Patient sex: F
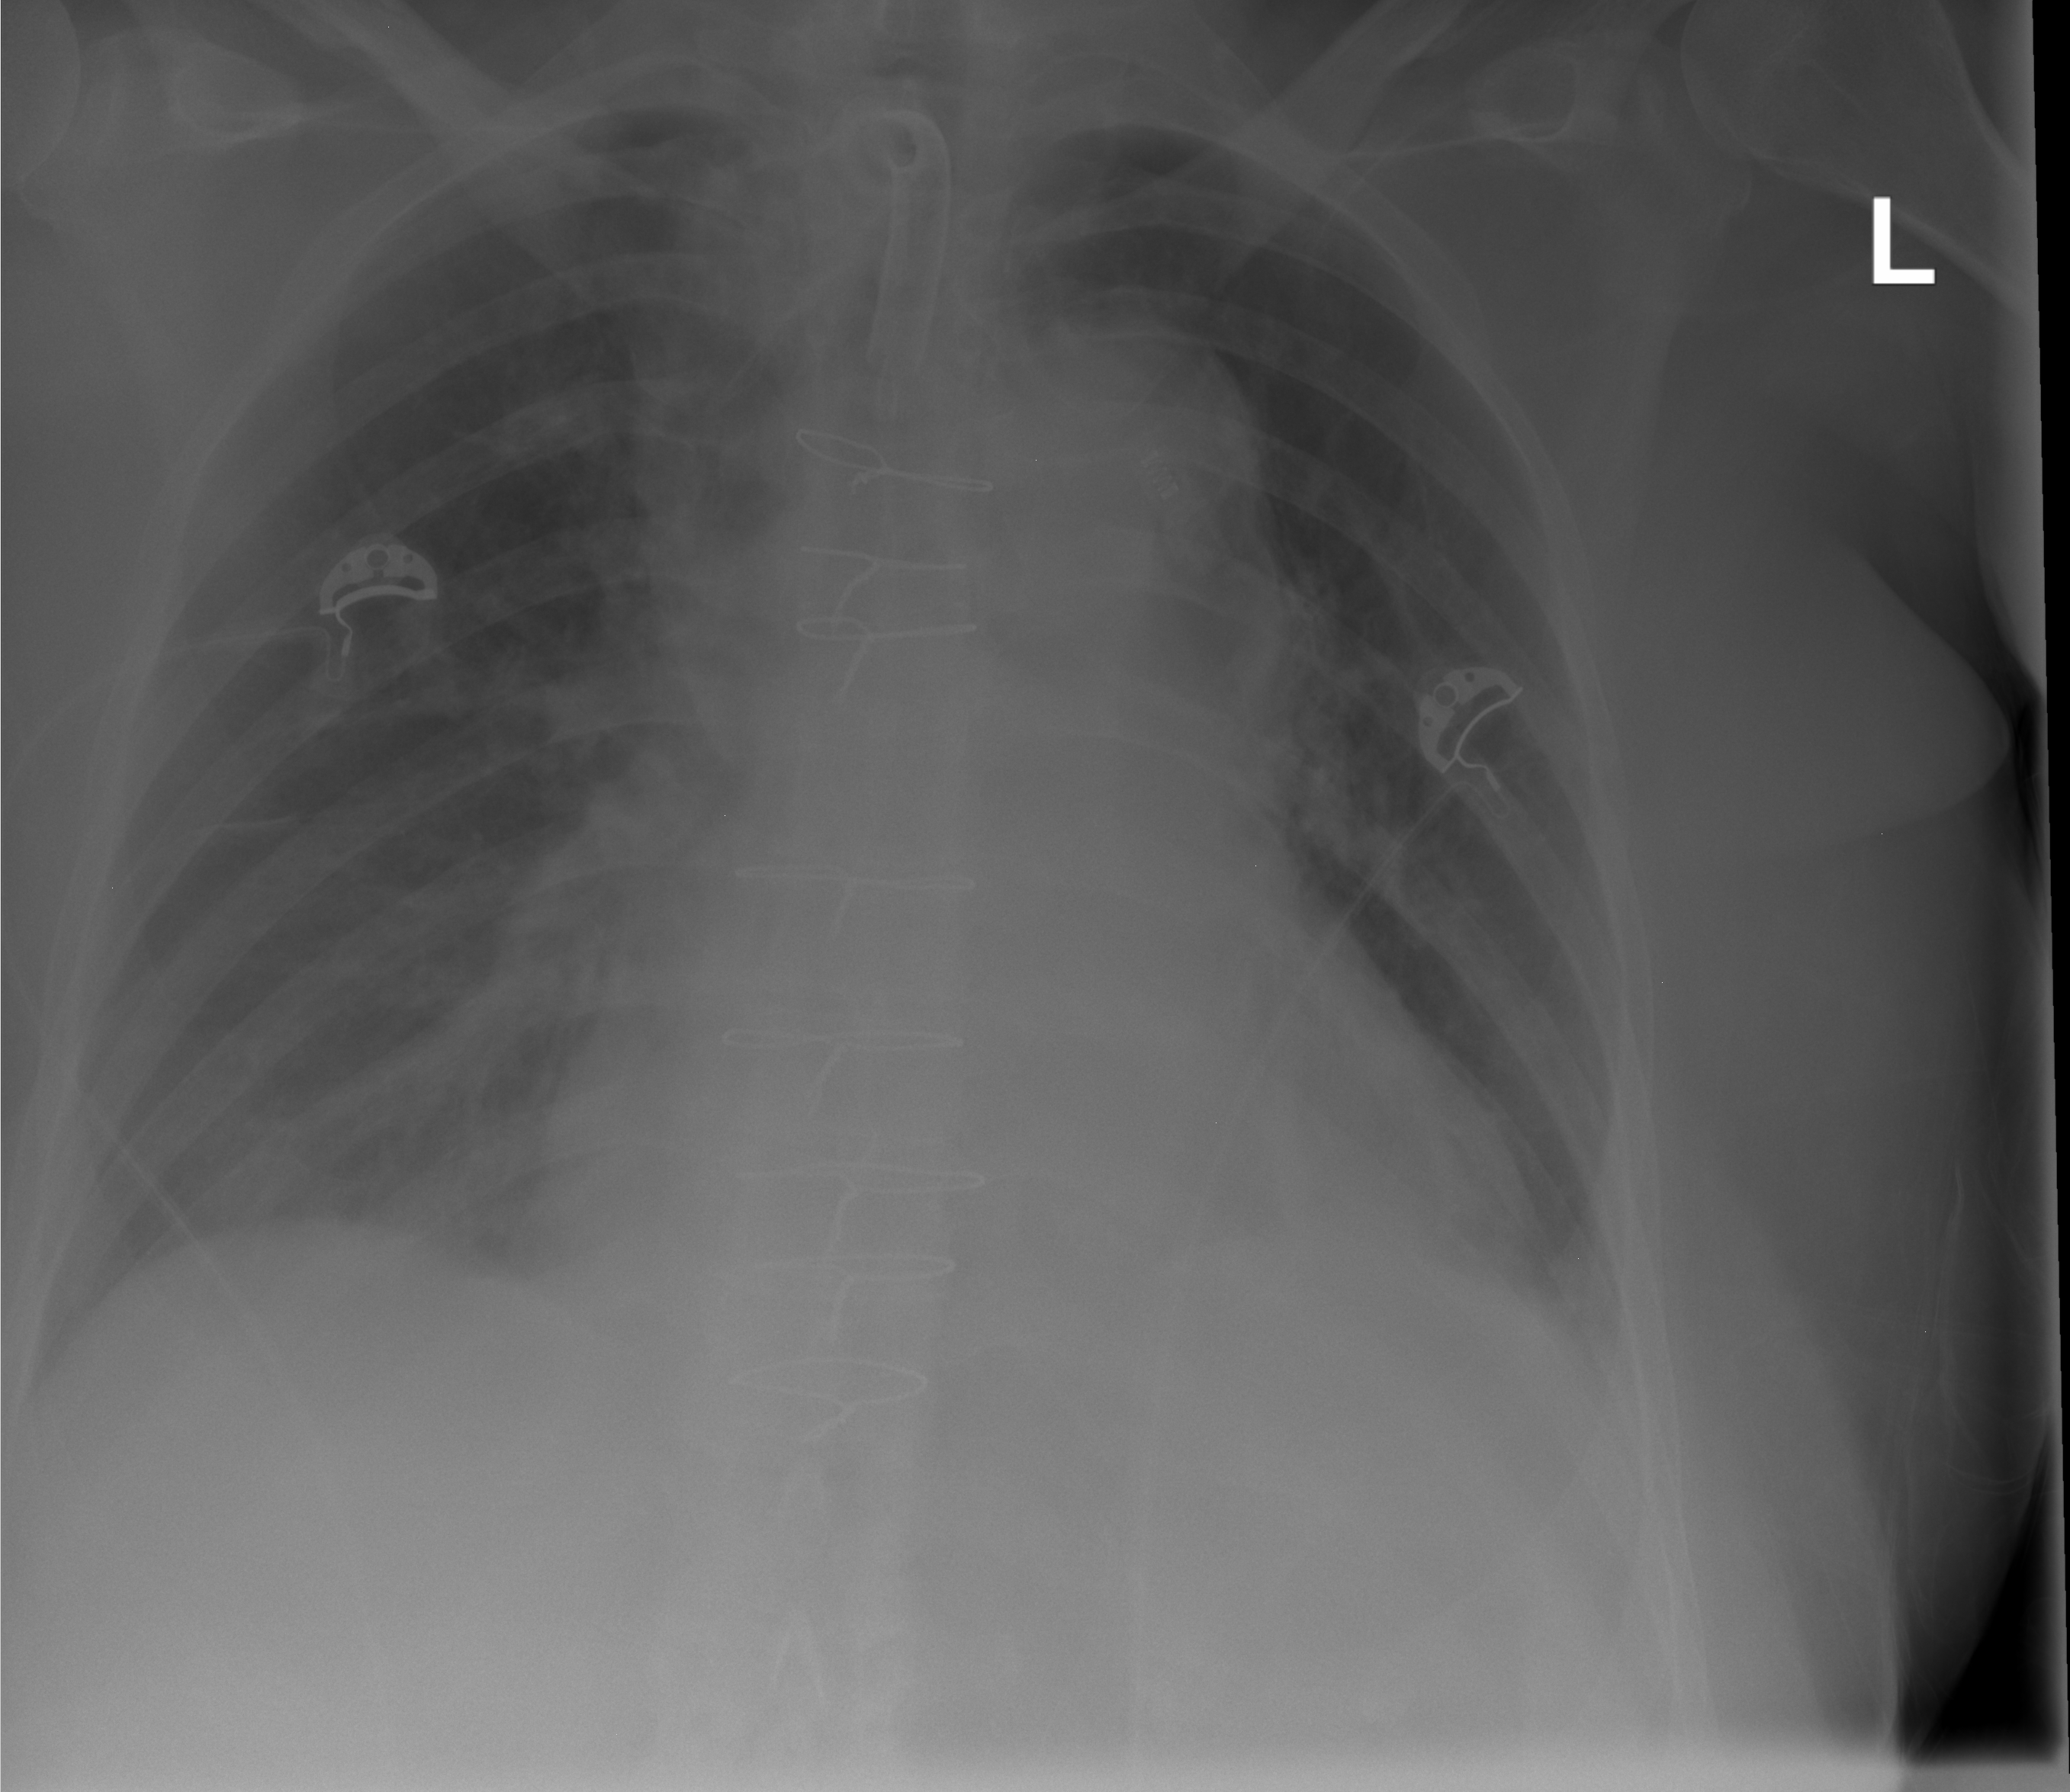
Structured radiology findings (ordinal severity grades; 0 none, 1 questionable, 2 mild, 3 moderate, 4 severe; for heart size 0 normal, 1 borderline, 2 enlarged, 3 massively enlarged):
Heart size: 2
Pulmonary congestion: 3
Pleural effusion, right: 0
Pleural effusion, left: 0
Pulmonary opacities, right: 0
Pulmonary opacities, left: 0
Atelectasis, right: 0
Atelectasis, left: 0